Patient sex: M
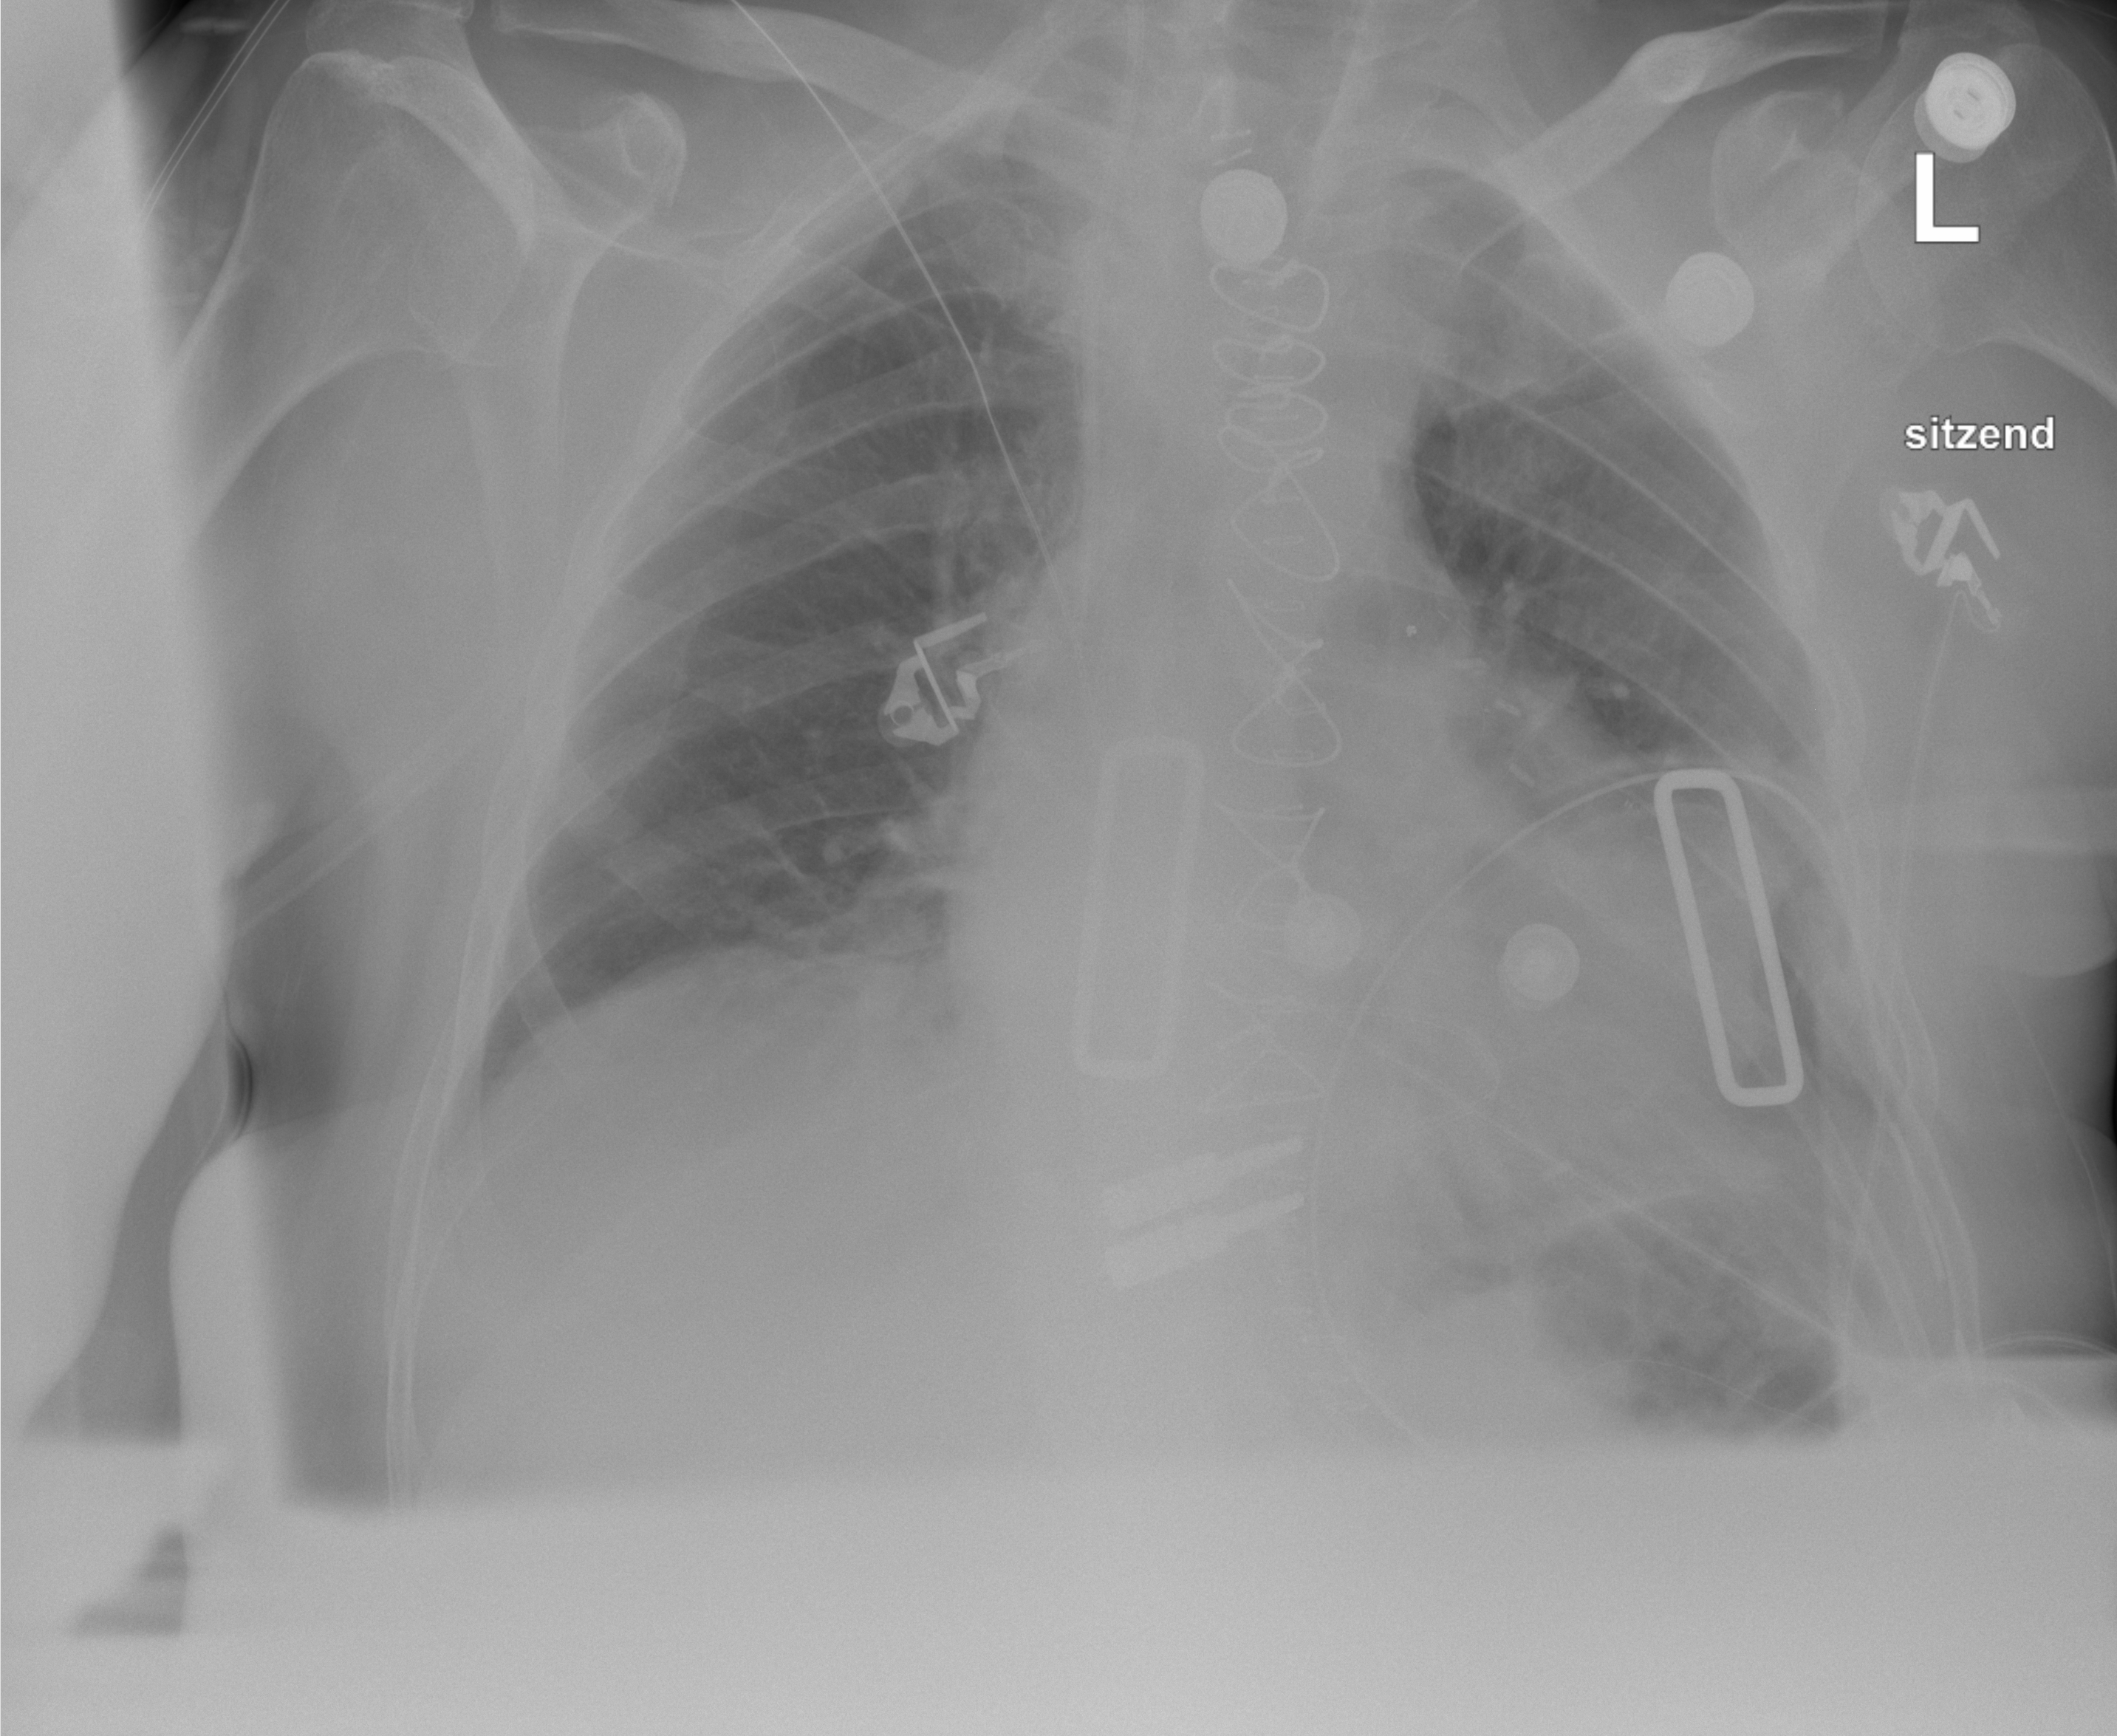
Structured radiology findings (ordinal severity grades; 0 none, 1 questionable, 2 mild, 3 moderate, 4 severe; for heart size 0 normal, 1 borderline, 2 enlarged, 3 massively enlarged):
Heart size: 1
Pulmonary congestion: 0
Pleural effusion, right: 0
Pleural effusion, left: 0
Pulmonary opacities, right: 0
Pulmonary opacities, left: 0
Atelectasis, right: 2
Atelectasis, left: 2